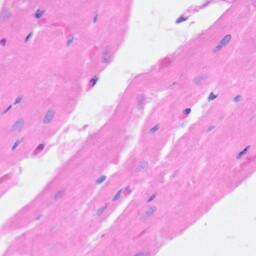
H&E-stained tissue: Heart